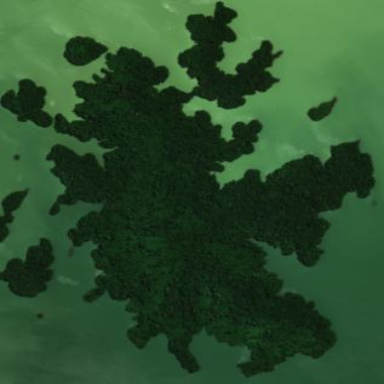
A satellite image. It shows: Island covered in broadleaved woodland.